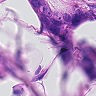
Metastatic tissue present: yes